Question: I'm experiencing a very weird issue and I honestly don't know what is going on...
I'm trying to load a dummy chart in a GWT project. While this works perfectly fine:
'''
/**
* This is the entry point method.
*/
public void onModuleLoad() {
Window.enableScrolling(false);
Window.setMargin("0px");
RootLayoutPanel.get().add(getSimpleLayoutPanel());
// Create the API Loader
ChartLoader chartLoader = new ChartLoader(ChartPackage.CORECHART);
chartLoader.loadApi(new Runnable() {
@Override
public void run() {
getSimpleLayoutPanel().setWidget(getPieChart());
drawPieChart();
}
});
}
private SimpleLayoutPanel getSimpleLayoutPanel() {
if (layoutPanel == null) {
layoutPanel = new SimpleLayoutPanel();
}
return layoutPanel;
}
private Widget getPieChart() {
if (pieChart == null) {
pieChart = new PieChart();
}
return pieChart;
}
private void drawPieChart() {
// Prepare the data
DataTable dataTable = DataTable.create();
dataTable.addColumn(ColumnType.STRING, "Name");
dataTable.addColumn(ColumnType.NUMBER, "Donuts eaten");
dataTable.addRows(4);
dataTable.setValue(0, 0, "Michael");
dataTable.setValue(1, 0, "Elisa");
dataTable.setValue(2, 0, "Robert");
dataTable.setValue(3, 0, "John");
dataTable.setValue(0, 1, 5);
dataTable.setValue(1, 1, 7);
dataTable.setValue(2, 1, 3);
dataTable.setValue(3, 1, 2);
// Draw the chart
pieChart.draw(dataTable);
}
'''
And I get the expected output:

When I try to place the chart inside a HTMLPanel:
'''
/**
* This is the entry point method.
*/
public void onModuleLoad() {
Window.enableScrolling(false);
Window.setMargin("0px");
HTMLPanel html = new HTMLPanel("<div id='container'></div>");
html.add(getSimpleLayoutPanel(), "container");
RootPanel.get().add(html);
html.setVisible(true);
// RootLayoutPanel.get().add(getSimpleLayoutPanel());
// Create the API Loader
ChartLoader chartLoader = new ChartLoader(ChartPackage.CORECHART);
chartLoader.loadApi(new Runnable() {
@Override
public void run() {
getSimpleLayoutPanel().setWidget(getPieChart());
drawPieChart();
getSimpleLayoutPanel().setVisible(true);
getSimpleLayoutPanel().getWidget().setVisible(true);
}
});
}
'''
Results in a white screen, weird enough, if I inspect the DOM with Firebug, I can see the "chart" there...I mean, the svg file that composes the chart:
'''
<div aria-hidden="false"><div id="container"><div aria-hidden="false" style="position: relative;"><div aria-hidden="true" style="position: absolute; z-index: -32767; top: -20ex; width: 10em; height: 10ex; visibility: hidden;">&nbsp;</div><div style="position: absolute; overflow: hidden; left: 0px; top: 0px; width: 100%; height: 100%;"><div aria-hidden="false" style="position: absolute; left: 0px; top: 0px; right: 0px; bottom: 0px;"><div dir="ltr" style="position: relative; width: 1525px; height: 200px;"><div style="position: absolute; left: 0px; top: 0px; width: 100%; height: 100%;"><svg style="overflow: hidden;" height="200" width="1525"><defs id="defs"></defs><rect fill="#ffffff" stroke-width="0" stroke="none" height="200" width="1525" y="0" x="0"></rect><g><rect fill="#ffffff" fill-opacity="0" stroke-width="0" stroke="none" height="87" width="453" y="38" x="934"></rect><g><rect fill="#ffffff" fill-opacity="0" stroke-width="0" stroke="none" height="15" width="453" y="38" x="934"></rect><g><text fill="#222222" stroke-width="0" stroke="none" font-size="15" font-family="Arial" y="50.75" x="955" text-anchor="start">Michael</text></g><rect fill="#3366cc" stroke-width="0" stroke="none" height="15" width="15" y="38" x="934"></rect></g><g><rect fill="#ffffff" fill-opacity="0" stroke-width="0" stroke="none" height="15" width="453" y="62" x="934"></rect><g><text fill="#222222" stroke-width="0" stroke="none" font-size="15" font-family="Arial" y="74.75" x="955" text-anchor="start">Elisa</text></g><rect fill="#dc3912" stroke-width="0" stroke="none" height="15" width="15" y="62" x="934"></rect></g><g><rect fill="#ffffff" fill-opacity="0" stroke-width="0" stroke="none" height="15" width="453" y="86" x="934"></rect><g><text fill="#222222" stroke-width="0" stroke="none" font-size="15" font-family="Arial" y="98.75" x="955" text-anchor="start">Robert</text></g><rect fill="#ff9900" stroke-width="0" stroke="none" height="15" width="15" y="86" x="934"></rect></g><g><rect fill="#ffffff" fill-opacity="0" stroke-width="0" stroke="none" height="15" width="453" y="110" x="934"></rect><g><text fill="#222222" stroke-width="0" stroke="none" font-size="15" font-family="Arial" y="122.75" x="955" text-anchor="start">John</text></g><rect fill="#109618" stroke-width="0" stroke="none" height="15" width="15" y="110" x="934"></rect></g></g><g><path fill="#3366cc" stroke-width="1" stroke="#ffffff" d="M525,100L525,38A62,62,0,0,1,584.6331898767148,116.96710538446915L525,100A0,0,0,0,0,525,100"></path></g><g><path fill="#109618" stroke-width="1" stroke="#ffffff" d="M525,100L483.23087009391344,54.181447132319164A62,62,0,0,1,525,38L525,100A0,0,0,0,0,525,100"></path></g><g><path fill="#ff9900" stroke-width="1" stroke="#ffffff" d="M525,100L465.36681012328523,116.96710538446915A62,62,0,0,1,483.2308700939135,54.18144713231911L525,100A0,0,0,0,0,525,100"></path></g><g><path fill="#dc3912" stroke-width="1" stroke="#ffffff" d="M525,100L584.6331898767148,116.96710538446915A62,62,0,0,1,465.36681012328523,116.96710538446918L525,100A0,0,0,0,0,525,100"></path><text fill="#ffffff" stroke-width="0" stroke="none" font-size="15" font-family="Arial" y="140.04361653961504" x="504.5" text-anchor="start">41.2%</text></g><g></g></svg></div></div><div style="display: none; position: absolute; top: 210px; left: 1535px; white-space: nowrap; font-family: Arial; font-size: 15px;">John</div><div></div></div></div></div></div></div>
'''
Now as you can see, for some reason is set to "hidden"....any idea why???? Going nuts with this!
Thanks,
Alex
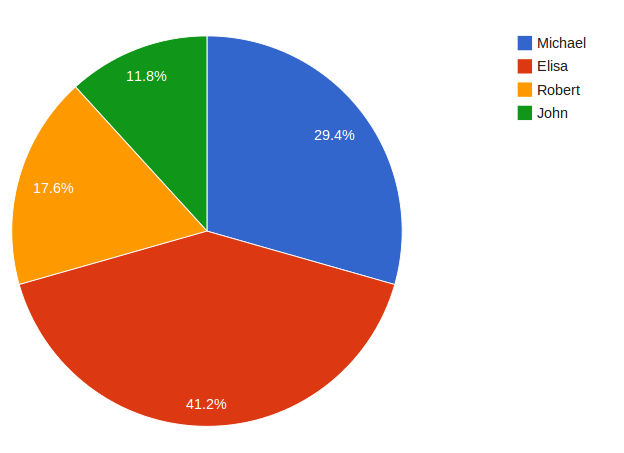
Answer: Try setting an explicit width and height to your HTMLPanel and to your SimpleLayoutPanel. Since HTMLPanel does not implement RequiresResize and ProvidesResize, you need to set an explicit size.
For resizing to work properly, you must have "".
For more info see: <URL>